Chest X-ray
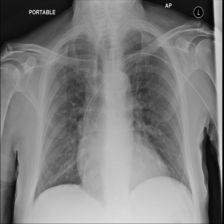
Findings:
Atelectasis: negative
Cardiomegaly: negative
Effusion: negative
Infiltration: negative
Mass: negative
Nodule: negative
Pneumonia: negative
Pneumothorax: negative
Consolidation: negative
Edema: negative
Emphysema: negative
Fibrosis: negative
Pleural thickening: negative
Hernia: negative